Question: I created a matrix report. The report looks like this:

I want to sort the output so the region with highest sales should come on top.
e.g. From the above report should show on top then , and .
How can this be done in SSRS (2008R2)?
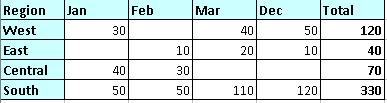
Answer: You should just need to change your sort expression in the Group Row properties. Should be something like
'''
=Sum(Fields!YourFieldHere.Value)
'''